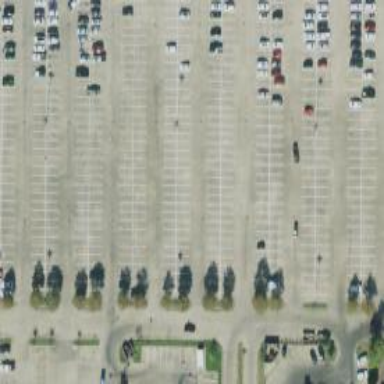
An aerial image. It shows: Parking space.